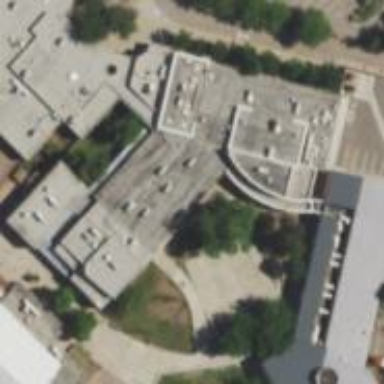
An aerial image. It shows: School.